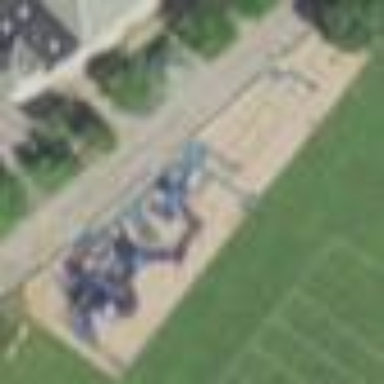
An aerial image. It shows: Playground area for leisure activities on the land.